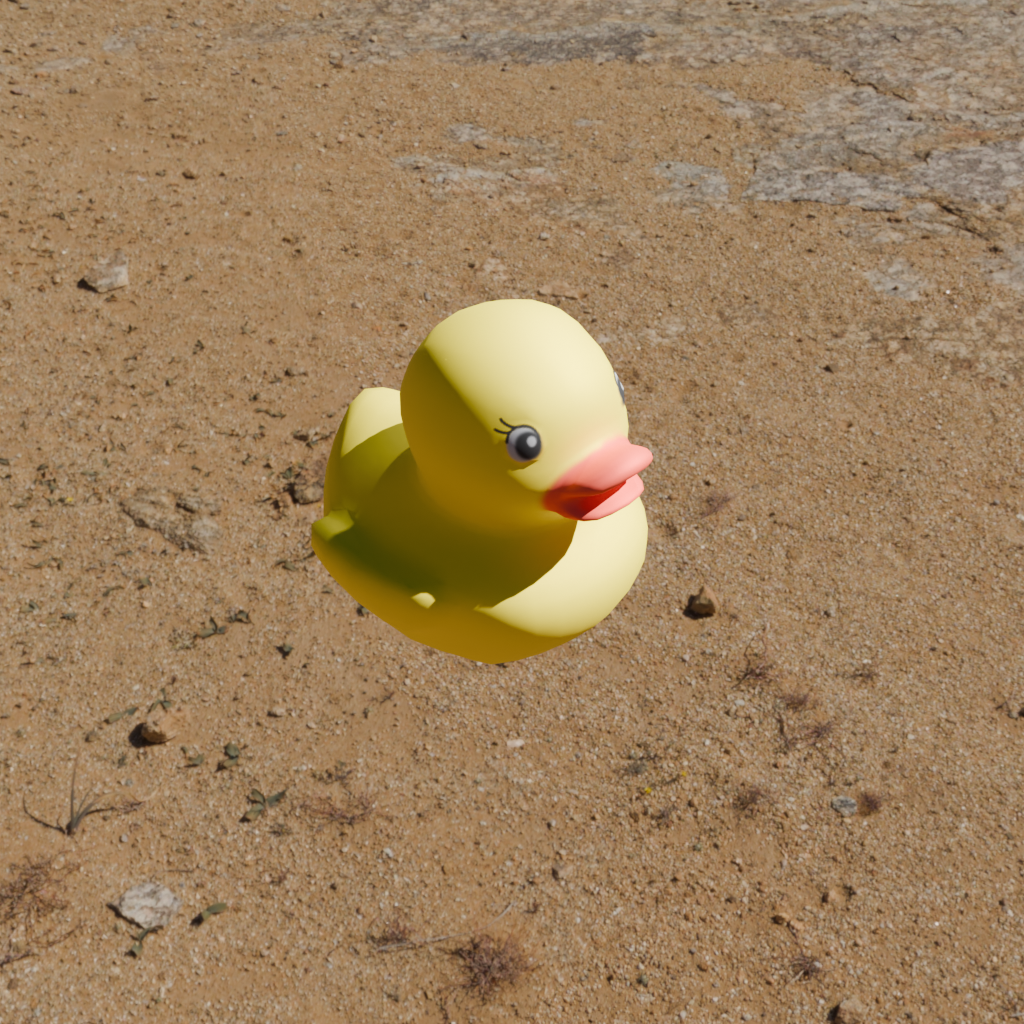
an image of a yellow rubber duck seen from <front_right> in a sunny desert landscape with a clear sky.